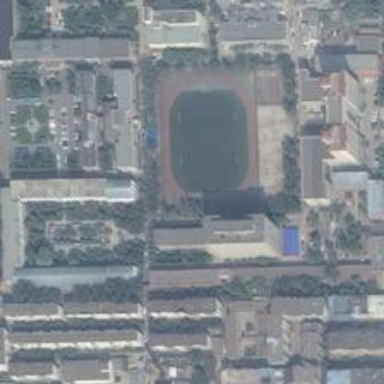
Some tall buildings encircle the football field .